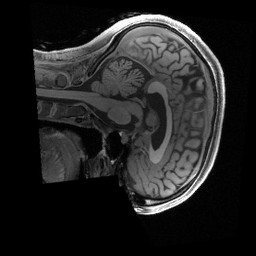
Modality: T1w
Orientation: sagittal
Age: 23
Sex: female
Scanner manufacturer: siemens
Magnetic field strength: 3 T
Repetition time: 2.4 s
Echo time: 0.00222 s